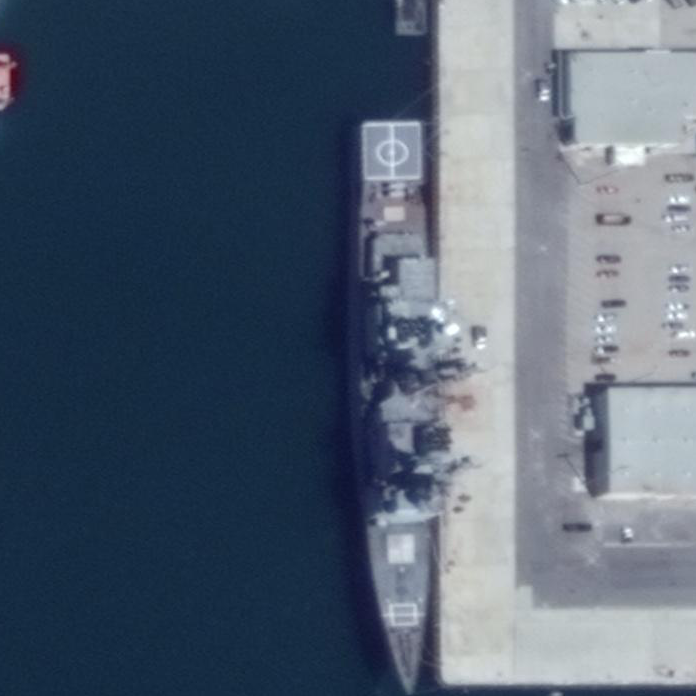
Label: Ticonderoga-class_cruiser